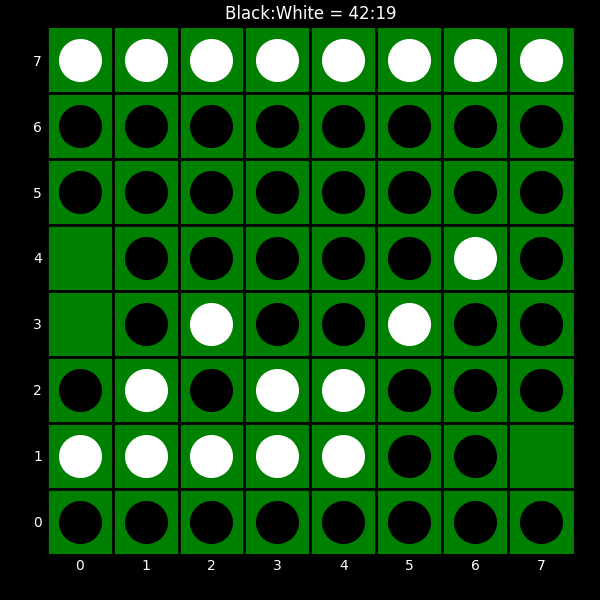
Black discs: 42
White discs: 19